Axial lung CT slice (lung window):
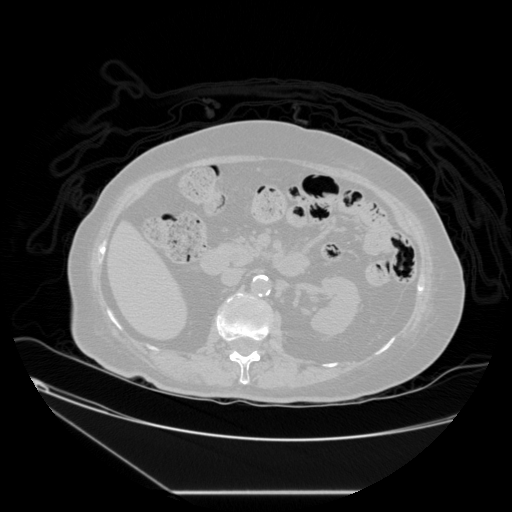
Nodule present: no